Interaction volume radius: 10 \u00c5
Interaction volume height: 10 \u00c5
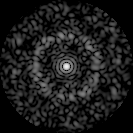
Disorder parameter: 0.8251